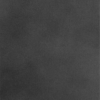
Label: dusty